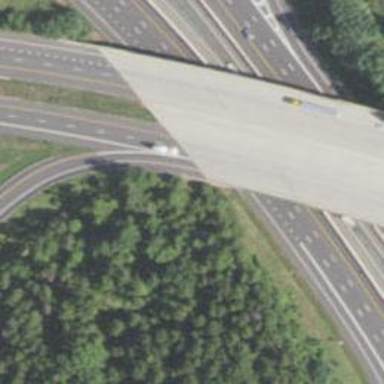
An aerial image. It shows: Expressway with asphalt surface and classified as primary highway.